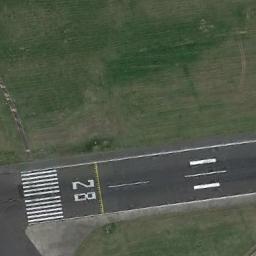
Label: runway